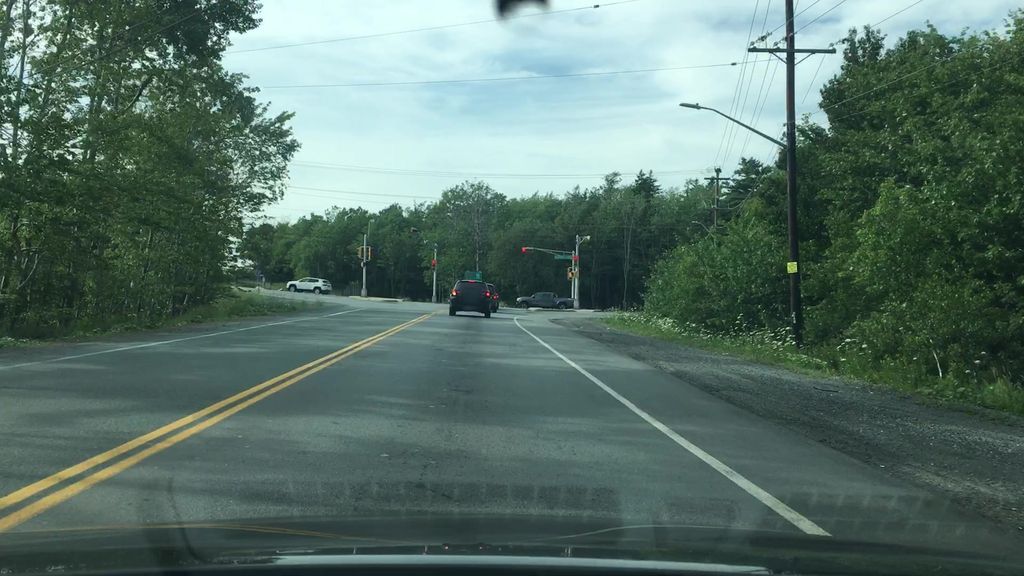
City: halifax